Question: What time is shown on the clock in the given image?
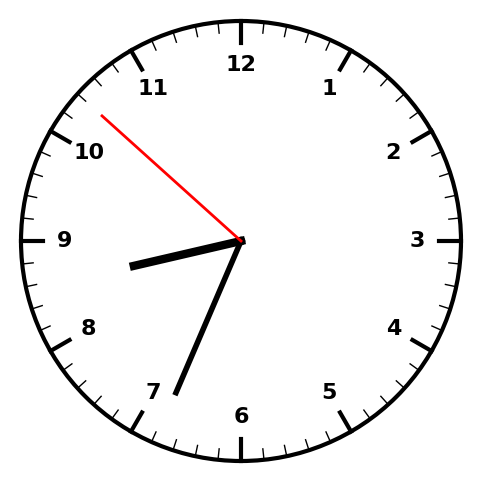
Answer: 08:33:52